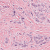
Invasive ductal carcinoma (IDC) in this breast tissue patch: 1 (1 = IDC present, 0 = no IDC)